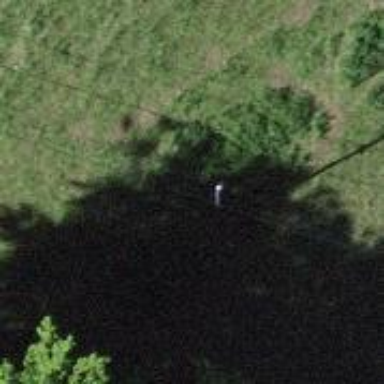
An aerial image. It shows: Utility pole in the area.